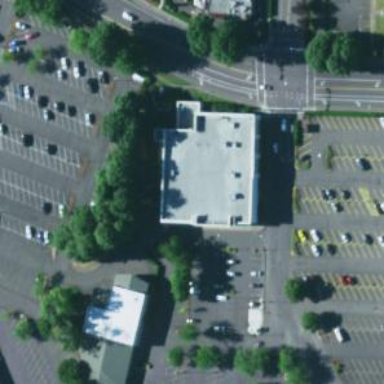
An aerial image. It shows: Commercial building.